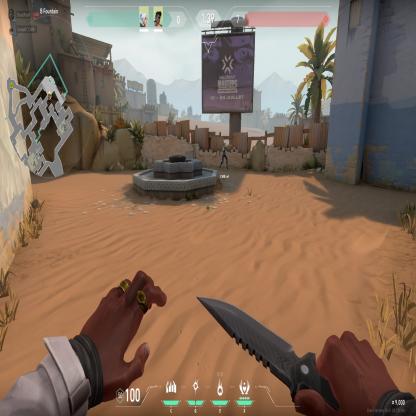
Label: teammate